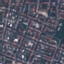
Land use / land cover class: Residential